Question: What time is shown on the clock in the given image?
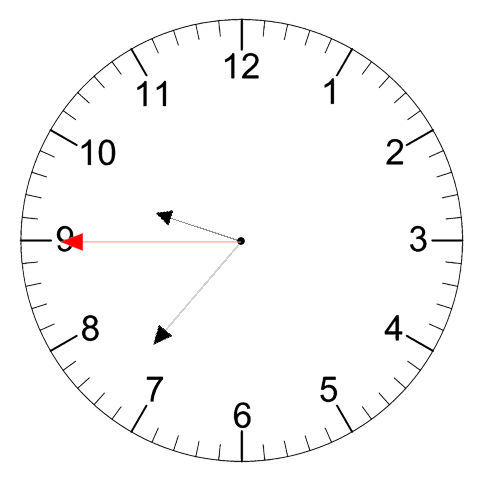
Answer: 09:36:45